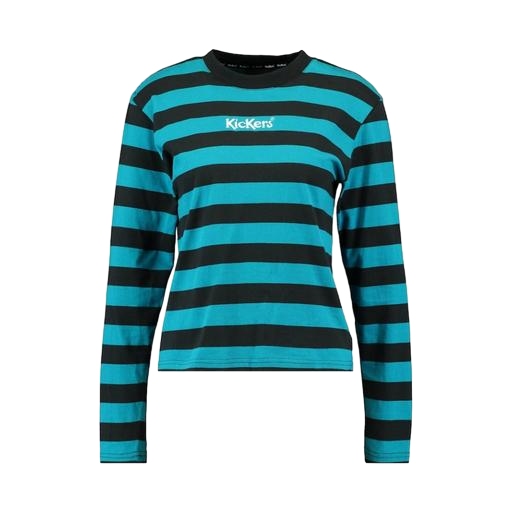
green women's striped long-sleeve t-shirt, blue women's striped long-sleeve t-shirt, black striped long-sleeve t-shirt, white background